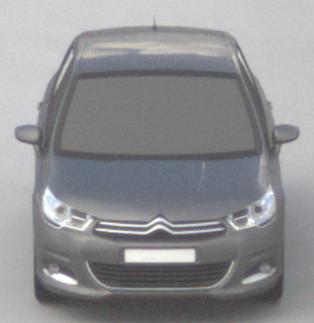
Make: Citroen
Model: C4 VTi 95
Detailed model: C4 (II)
Model produced from: 2012/08
Model produced until: 2013/06
Doors: 5
Color: gray
Road condition: dry road
Daytime: morning or afternoon
Contrast: low contrast